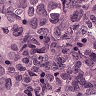
Metastatic tissue present: yes